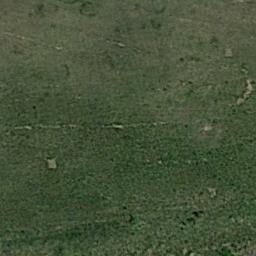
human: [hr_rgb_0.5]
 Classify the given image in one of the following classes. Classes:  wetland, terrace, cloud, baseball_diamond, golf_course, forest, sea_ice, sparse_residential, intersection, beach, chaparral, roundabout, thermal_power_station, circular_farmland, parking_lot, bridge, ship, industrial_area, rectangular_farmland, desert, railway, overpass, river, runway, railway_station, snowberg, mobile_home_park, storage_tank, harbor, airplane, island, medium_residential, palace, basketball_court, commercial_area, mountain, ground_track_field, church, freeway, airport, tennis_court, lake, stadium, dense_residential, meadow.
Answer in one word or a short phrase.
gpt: meadow